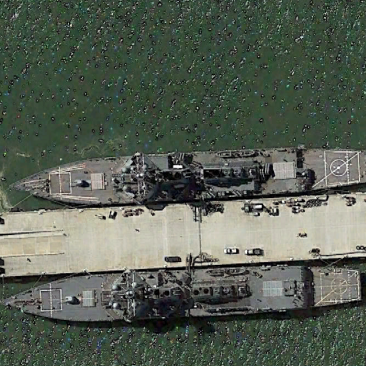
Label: destroyer